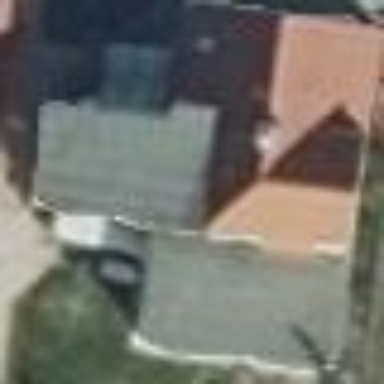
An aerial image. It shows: Simple and straightforward house.